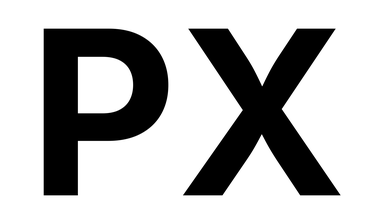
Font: Inter_Bold